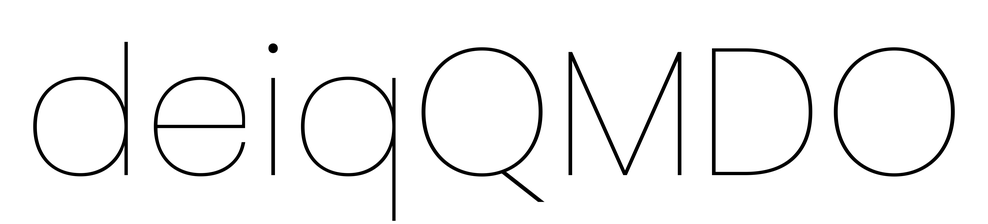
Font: Poppins-Thin